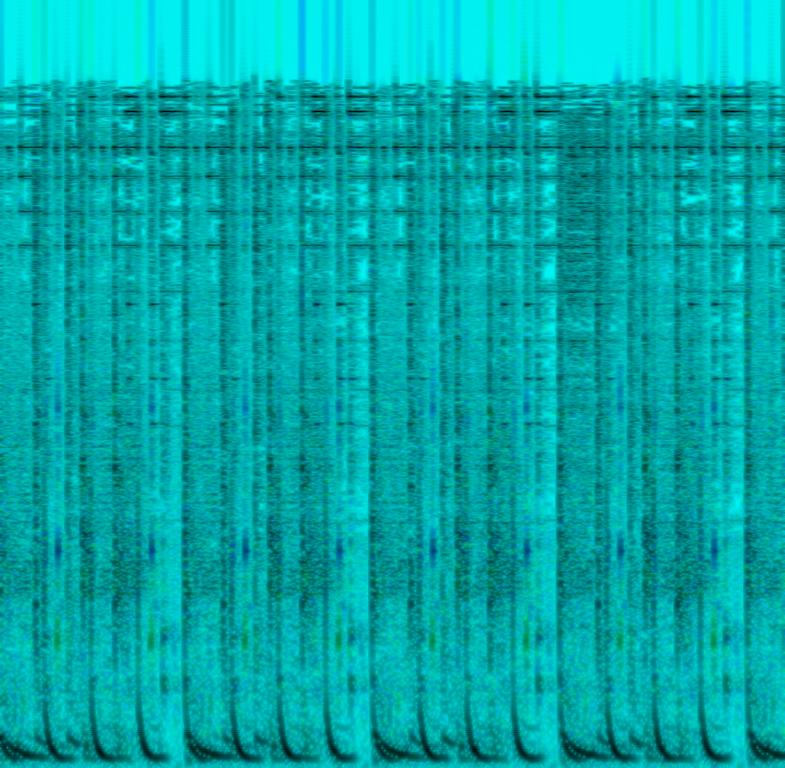
This house music features percussion being played to a Latin beat. There are no other instruments in this song. There are no voices in this song. This song can be played in a club.